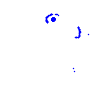
Particle: pion